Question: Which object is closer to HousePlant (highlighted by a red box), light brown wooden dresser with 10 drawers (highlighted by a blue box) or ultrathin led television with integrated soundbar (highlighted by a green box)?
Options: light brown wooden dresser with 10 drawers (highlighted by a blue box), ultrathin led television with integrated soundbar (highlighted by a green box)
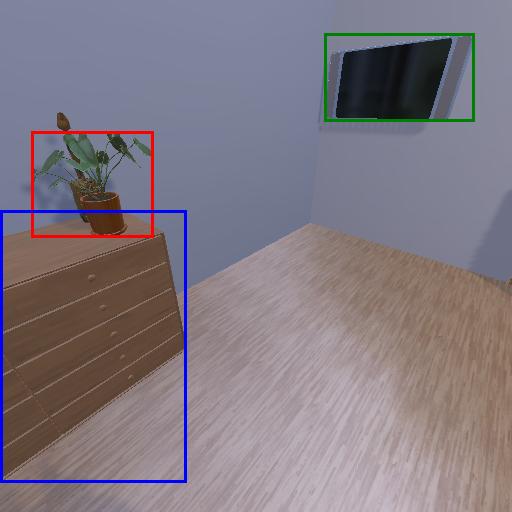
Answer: light brown wooden dresser with 10 drawers (highlighted by a blue box)